Interaction volume radius: 5 \u00c5
Interaction volume height: 10 \u00c5
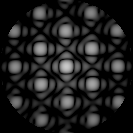
Disorder parameter: 0.02028